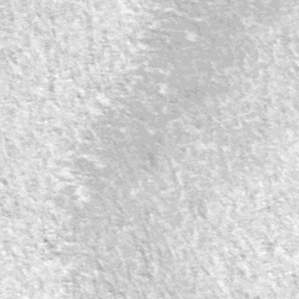
Label: frost